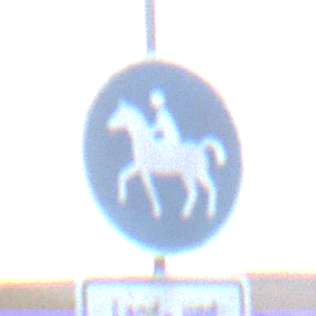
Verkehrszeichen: Reitweg
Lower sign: BesondereFahrzeugeUndTransportgueter8
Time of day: SunriseSunset
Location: Outdoor (Nature)
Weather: Clear
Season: Winter
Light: Natural